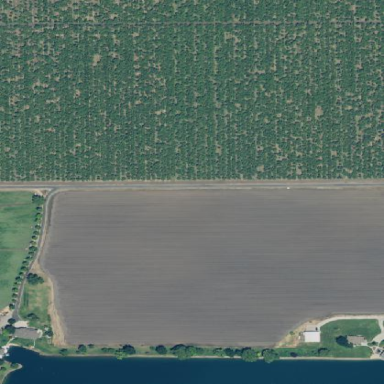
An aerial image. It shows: Orchard.